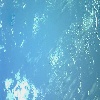
Label: water